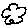
Label: cloud